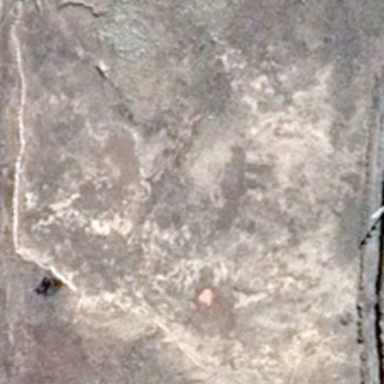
It is a piece of bareland .